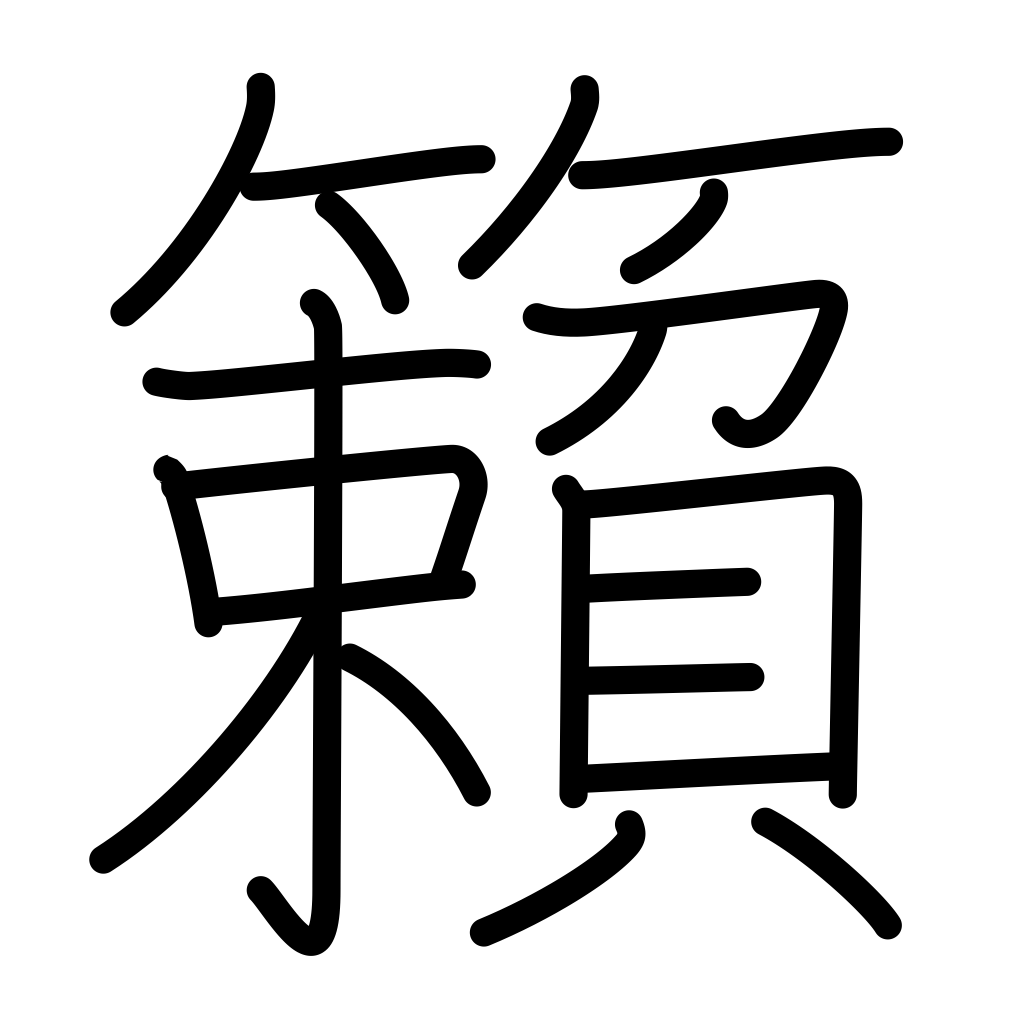
Meaning: rattling of the wind